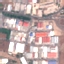
Land use / land cover class: Industrial